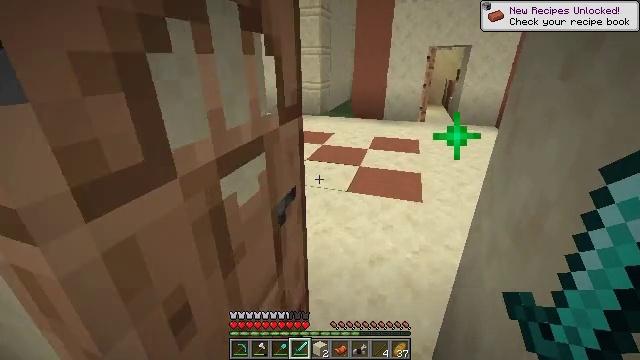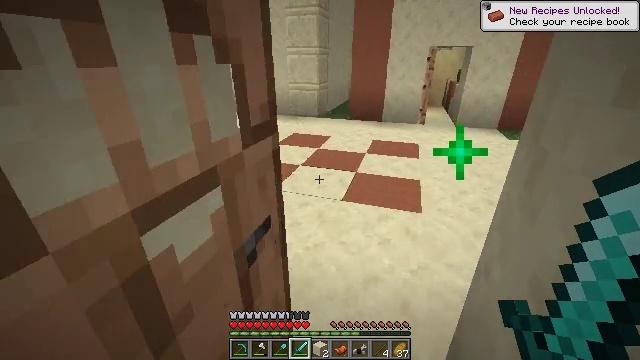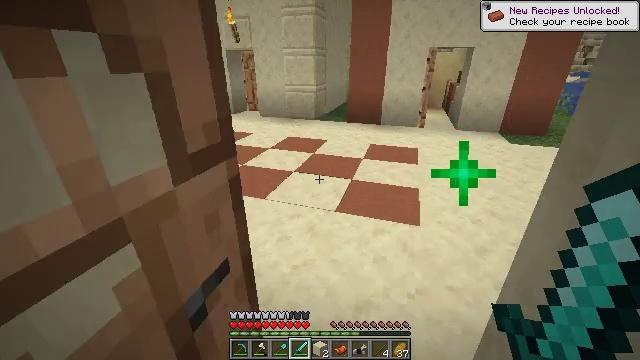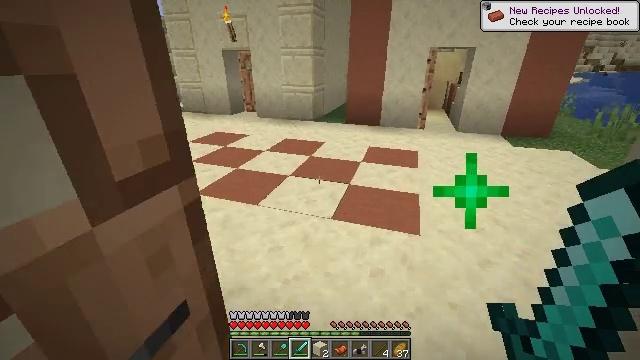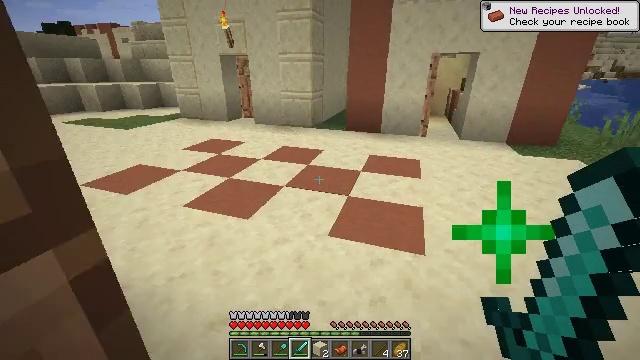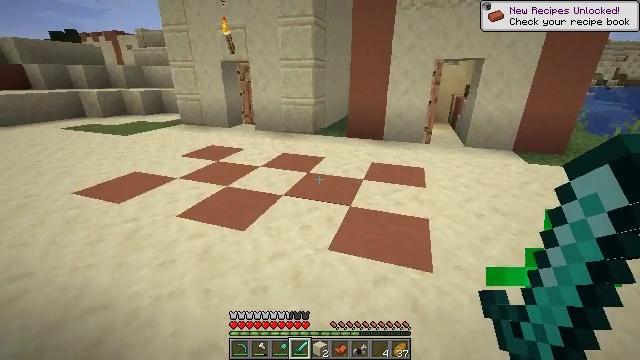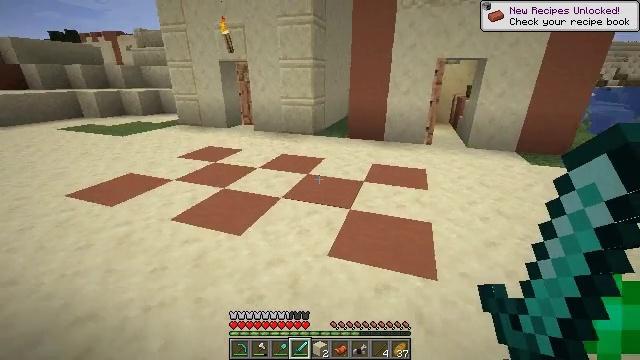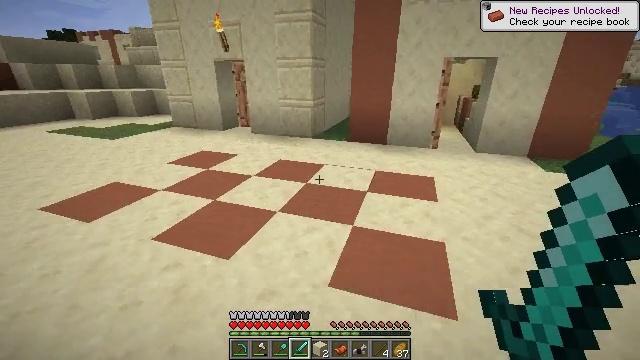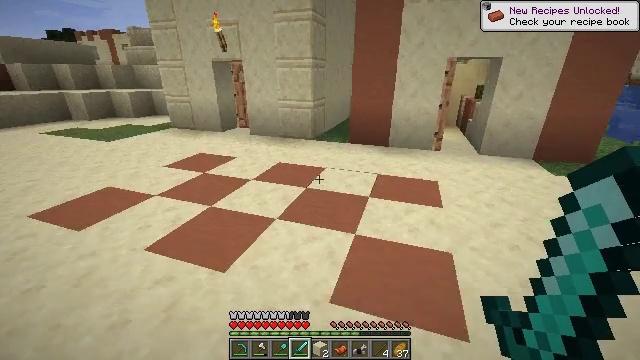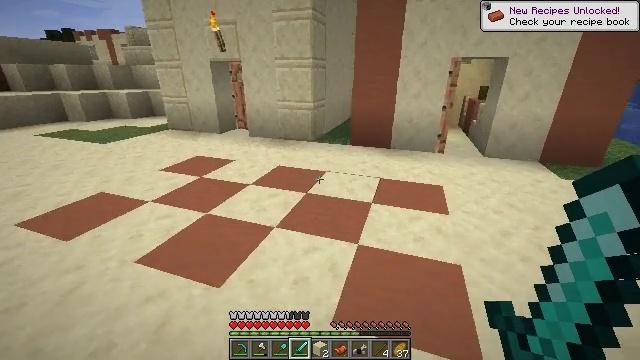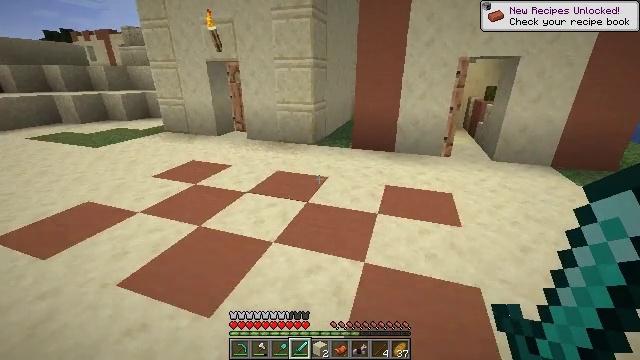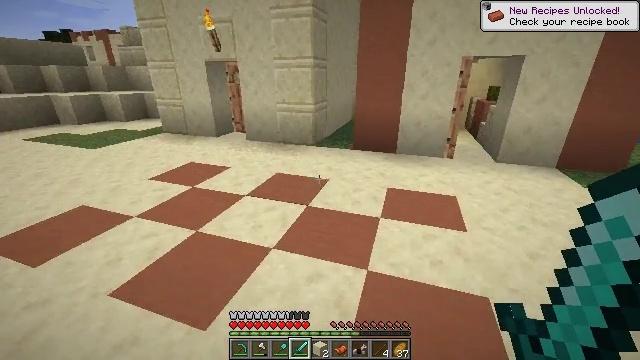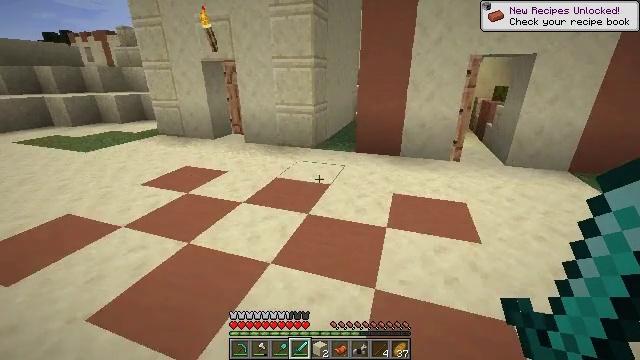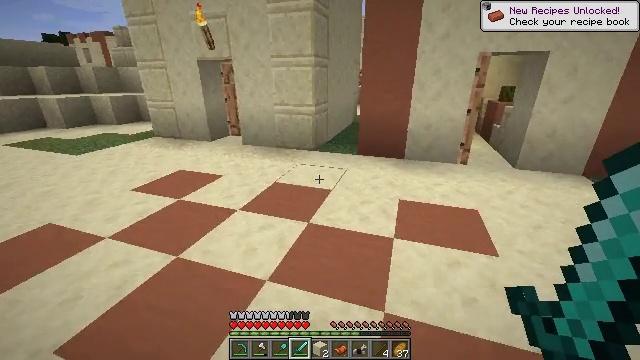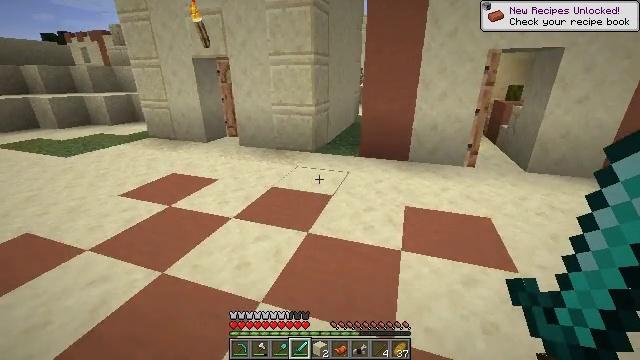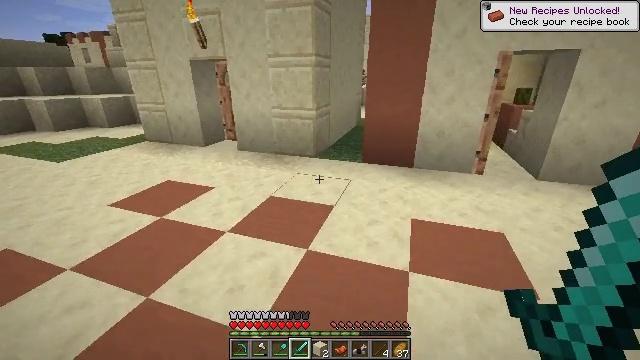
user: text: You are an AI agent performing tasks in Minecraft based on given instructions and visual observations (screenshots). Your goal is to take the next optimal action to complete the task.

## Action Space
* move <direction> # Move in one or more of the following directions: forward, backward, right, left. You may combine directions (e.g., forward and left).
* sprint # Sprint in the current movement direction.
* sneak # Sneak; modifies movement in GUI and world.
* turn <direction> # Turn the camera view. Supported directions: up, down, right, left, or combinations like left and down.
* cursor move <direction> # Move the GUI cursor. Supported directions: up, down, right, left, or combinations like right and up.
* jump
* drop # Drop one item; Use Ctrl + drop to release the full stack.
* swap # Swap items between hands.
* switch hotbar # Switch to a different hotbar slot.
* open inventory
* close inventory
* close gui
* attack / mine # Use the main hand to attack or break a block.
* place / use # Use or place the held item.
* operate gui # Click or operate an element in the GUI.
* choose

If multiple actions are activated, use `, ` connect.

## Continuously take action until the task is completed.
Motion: motion action
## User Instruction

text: Attack the green bed to collect it.
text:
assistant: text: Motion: move forward and move right
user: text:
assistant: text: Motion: move forward and move right
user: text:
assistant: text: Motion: move forward
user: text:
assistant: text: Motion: move forward, turn up
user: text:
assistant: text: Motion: move forward, turn up
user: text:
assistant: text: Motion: move forward
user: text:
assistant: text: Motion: move forward
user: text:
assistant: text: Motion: move forward
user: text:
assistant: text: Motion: move forward
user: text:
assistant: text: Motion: move forward
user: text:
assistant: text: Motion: move forward
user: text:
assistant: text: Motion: move forward
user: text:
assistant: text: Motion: move forward
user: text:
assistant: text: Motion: move forward
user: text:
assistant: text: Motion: move forward
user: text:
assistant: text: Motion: move forward
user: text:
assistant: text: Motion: move forward, turn left
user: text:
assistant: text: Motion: move forward, turn left
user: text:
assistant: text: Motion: move forward, turn left and up
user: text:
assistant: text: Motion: move forward, turn left
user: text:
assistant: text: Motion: move forward
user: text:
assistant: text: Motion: move forward
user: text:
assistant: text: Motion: move forward
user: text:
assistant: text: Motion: move forward
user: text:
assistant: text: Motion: move forward
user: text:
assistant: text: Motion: move forward and move left
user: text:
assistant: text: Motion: move forward and move left
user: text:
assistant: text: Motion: move forward and move left
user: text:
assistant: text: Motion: move forward and move left
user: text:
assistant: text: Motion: move forward and move left